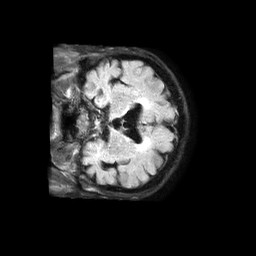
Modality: FLAIR
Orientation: coronal
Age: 82
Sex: male
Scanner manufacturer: philips
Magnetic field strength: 1.5 T
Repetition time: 6 s
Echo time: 0.1005 s